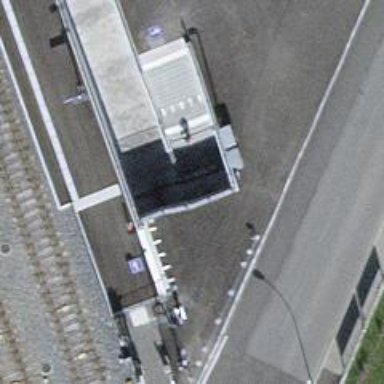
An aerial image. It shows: Tunnel footway.